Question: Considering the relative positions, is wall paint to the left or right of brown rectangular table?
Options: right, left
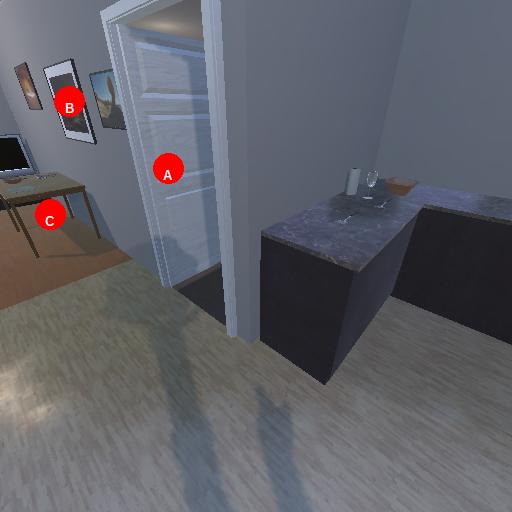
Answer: right